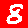
Digit: 8